Interaction volume radius: 10 \u00c5
Interaction volume height: 20 \u00c5
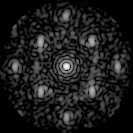
Disorder parameter: 0.4259